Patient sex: F
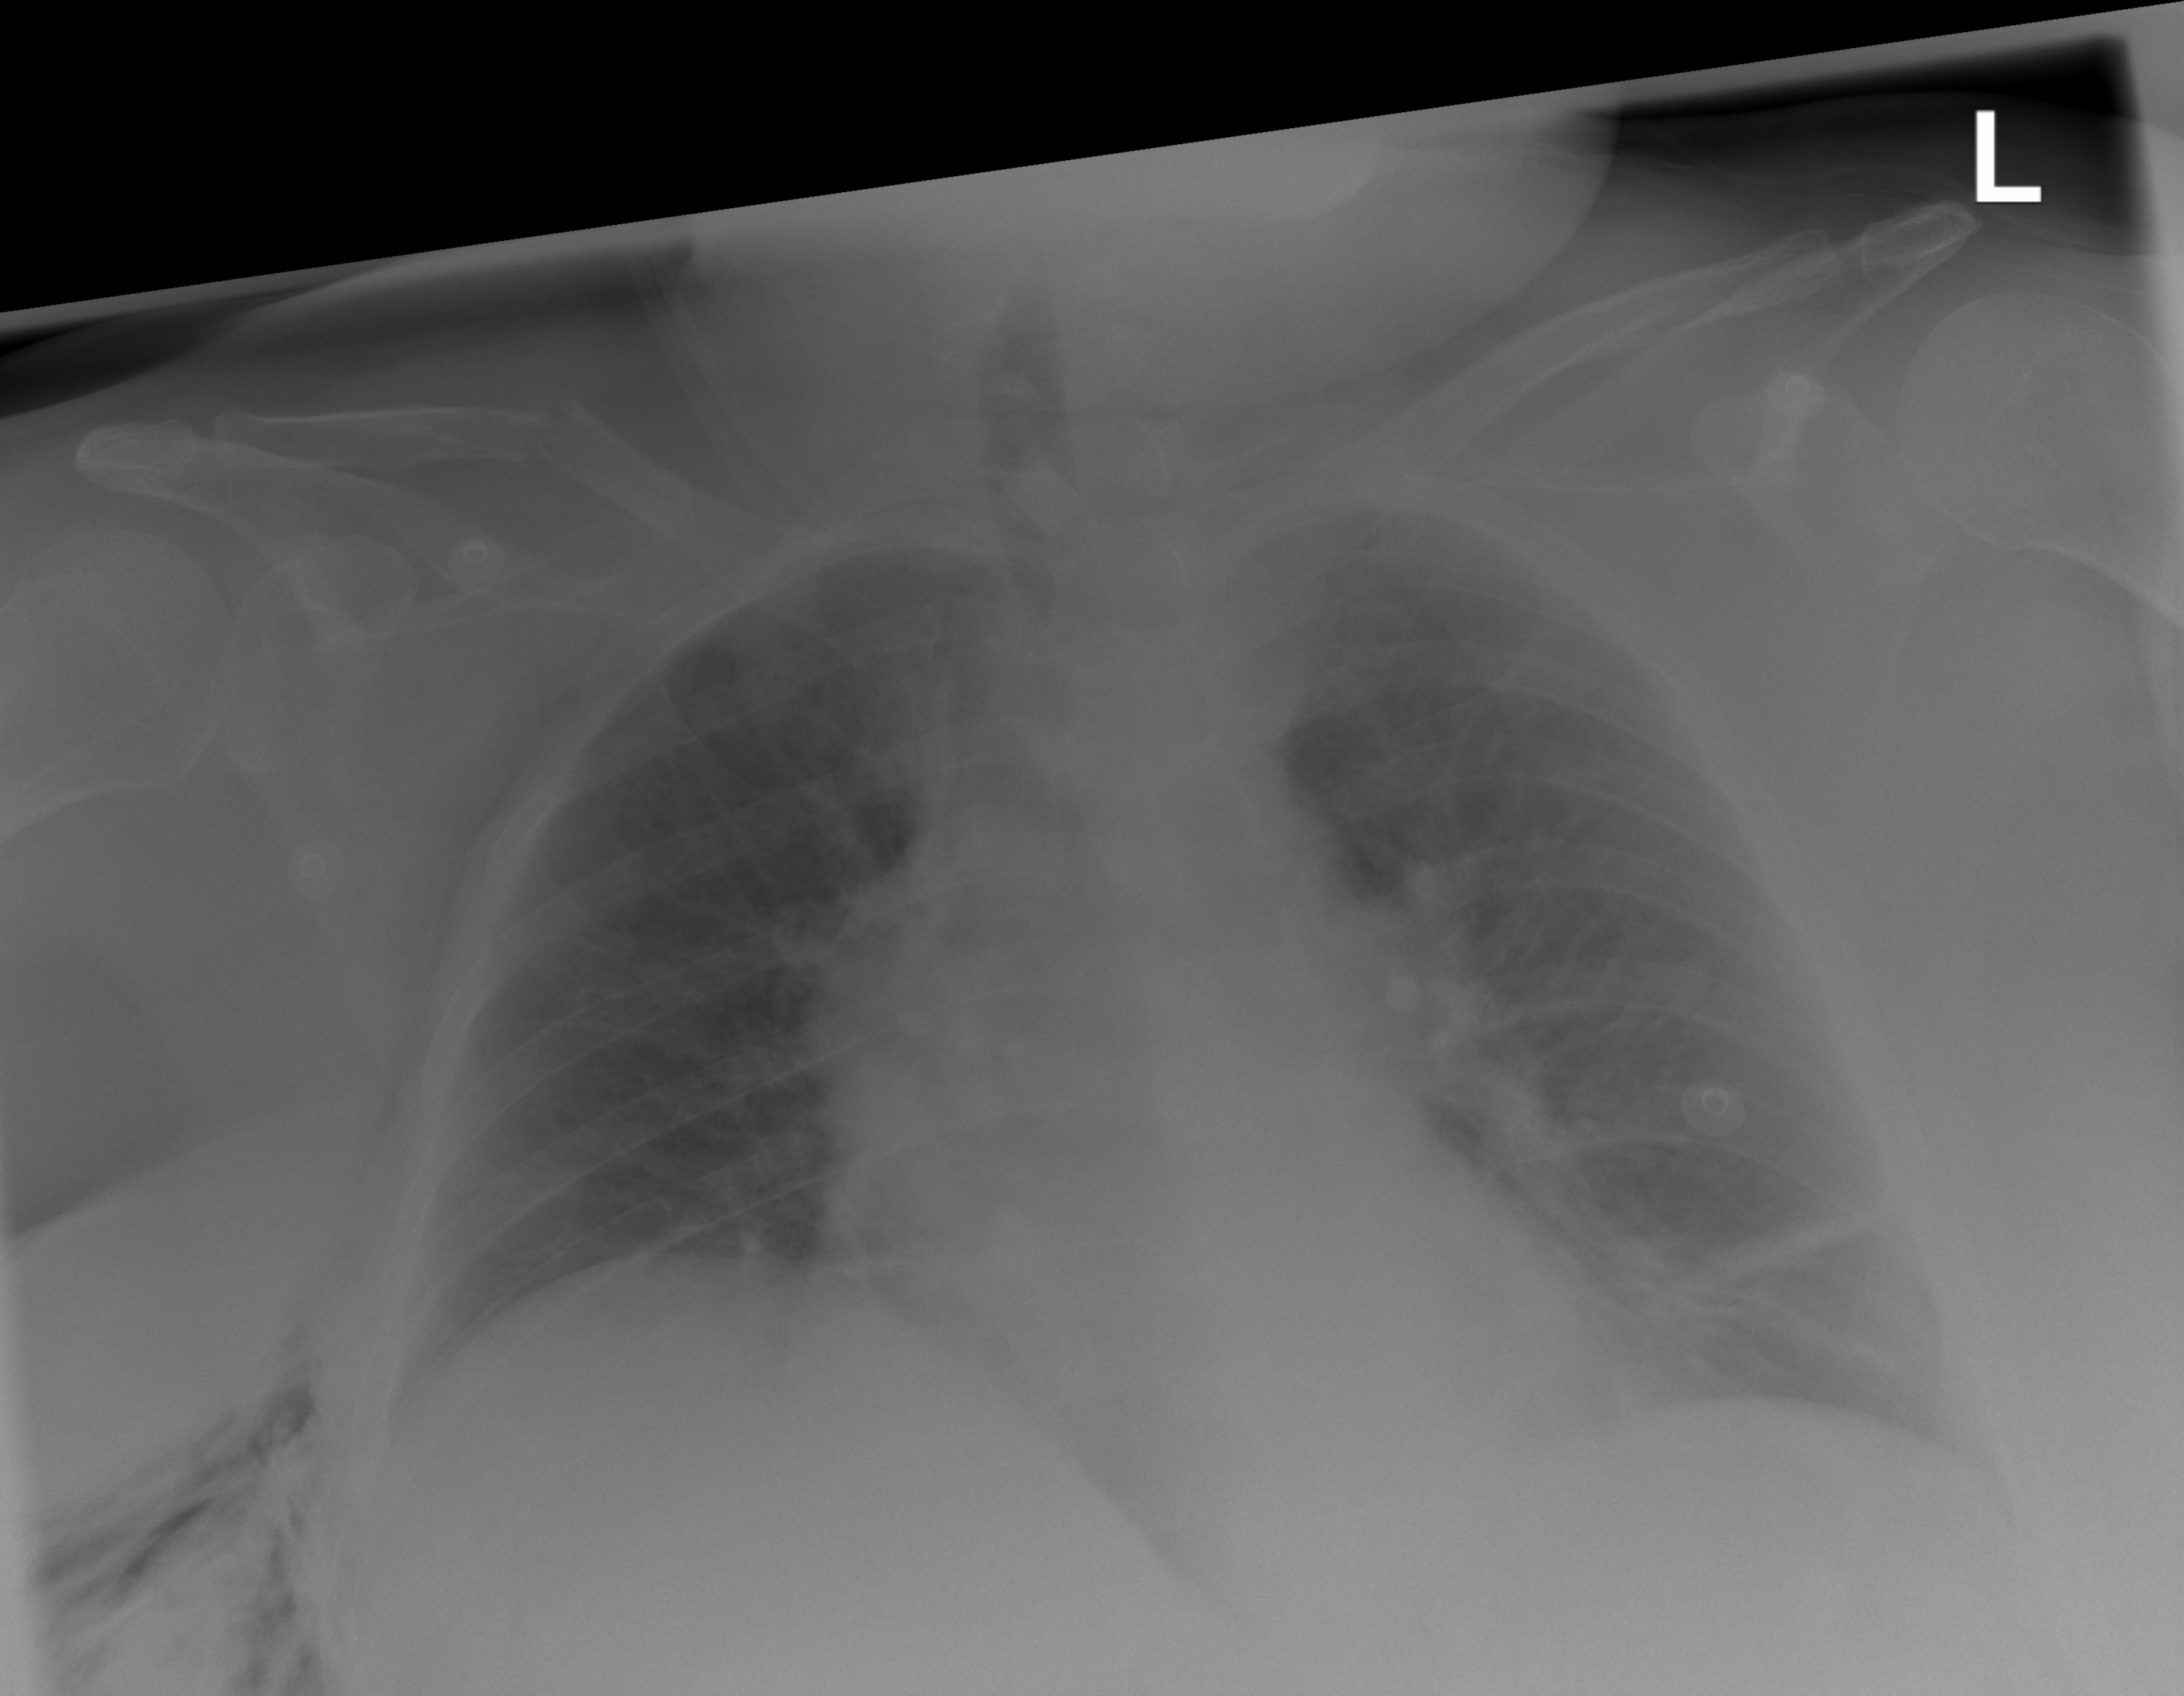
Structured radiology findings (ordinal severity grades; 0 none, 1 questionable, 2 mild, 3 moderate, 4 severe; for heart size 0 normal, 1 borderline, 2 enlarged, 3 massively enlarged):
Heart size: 0
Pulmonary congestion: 0
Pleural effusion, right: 0
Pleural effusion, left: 0
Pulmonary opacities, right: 0
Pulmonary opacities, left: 0
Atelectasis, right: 0
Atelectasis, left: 2